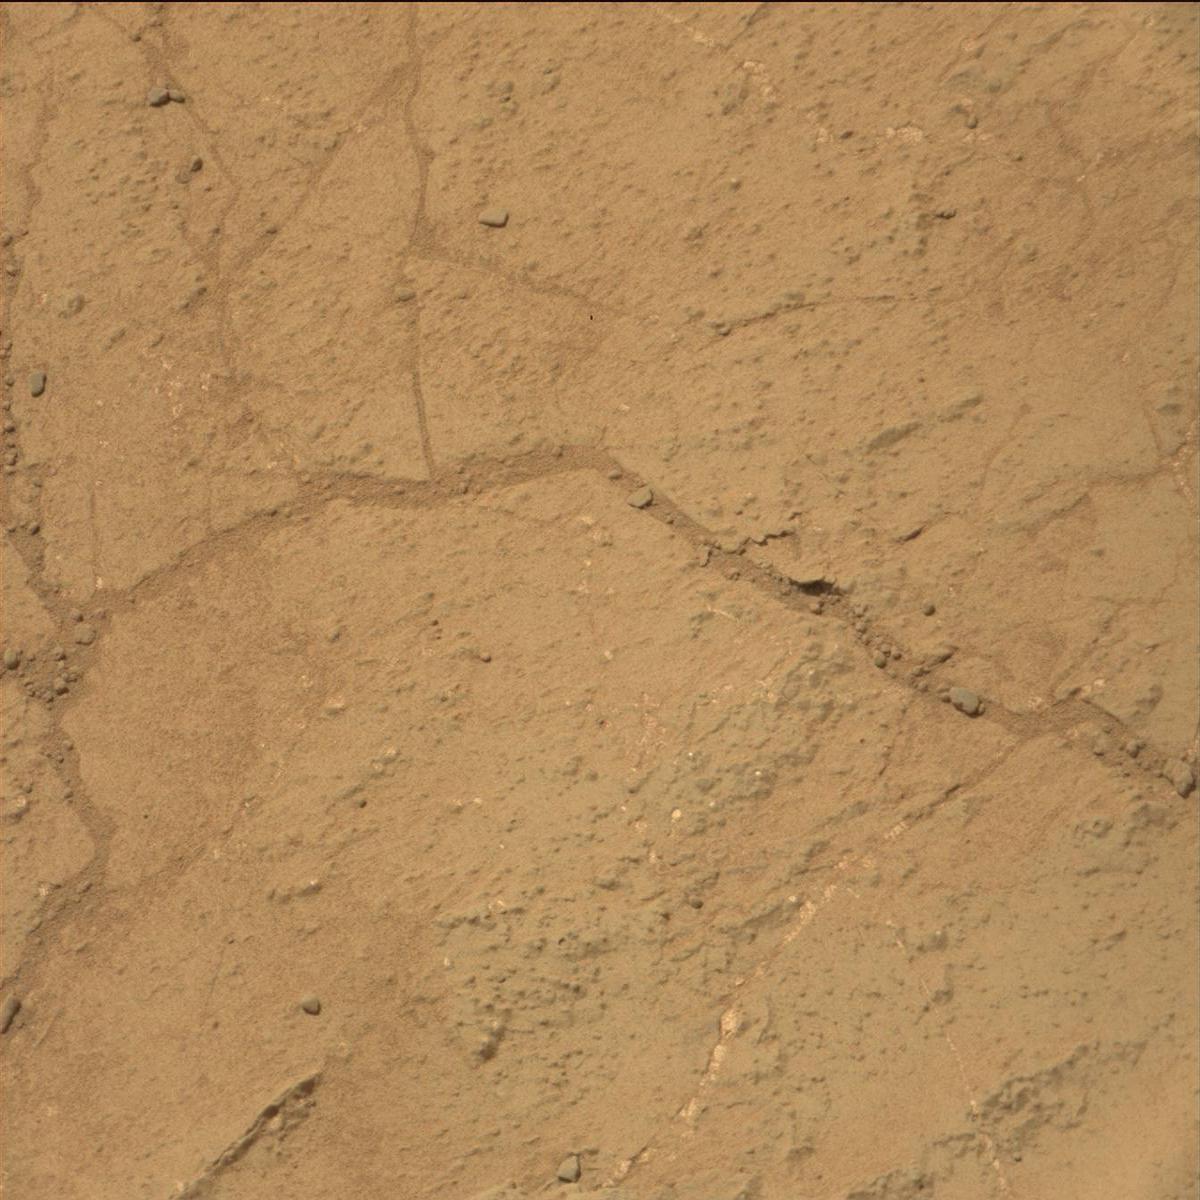
Terrain classes present: Bedrock, Sand / Soil